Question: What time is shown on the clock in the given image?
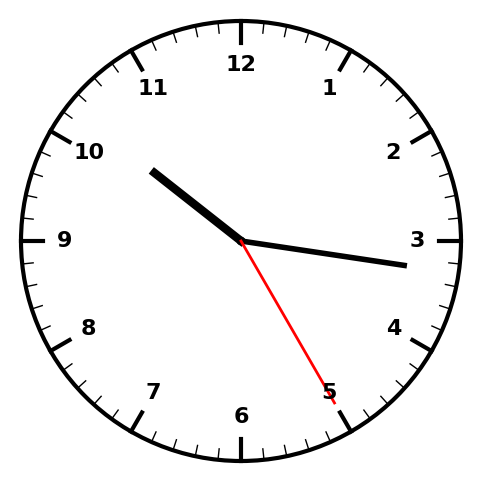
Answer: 10:16:25